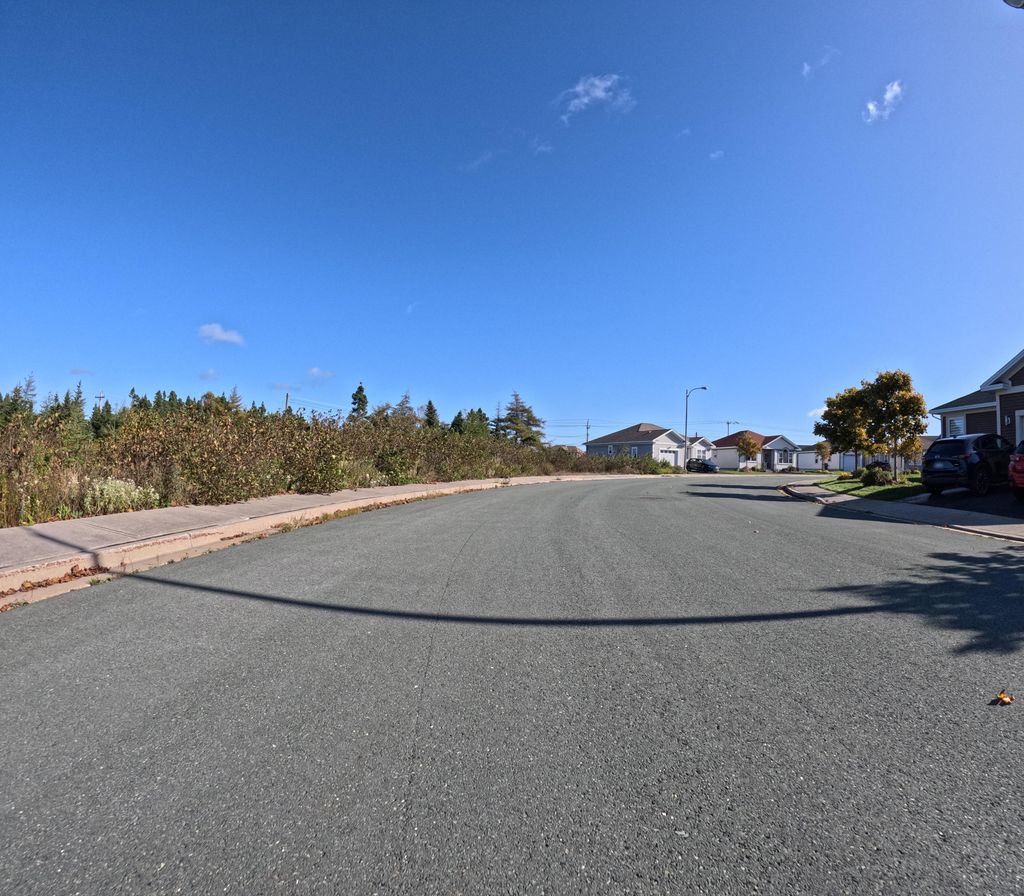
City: st_johns